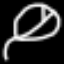
Label: leaf